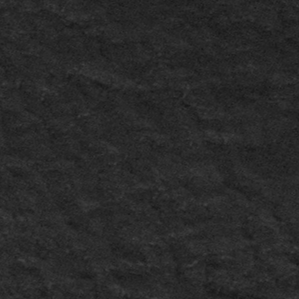
Label: frost